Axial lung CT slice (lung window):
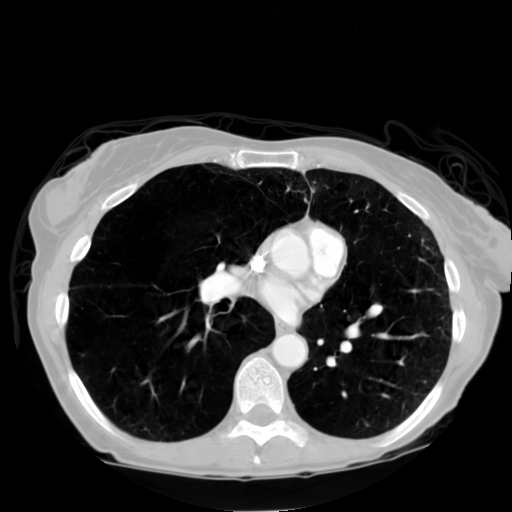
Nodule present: no